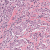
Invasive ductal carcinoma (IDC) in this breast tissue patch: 1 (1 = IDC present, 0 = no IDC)